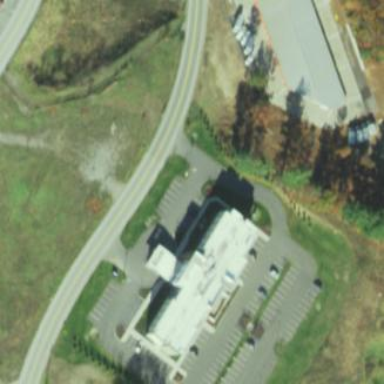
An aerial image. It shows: Hotel building.